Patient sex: F
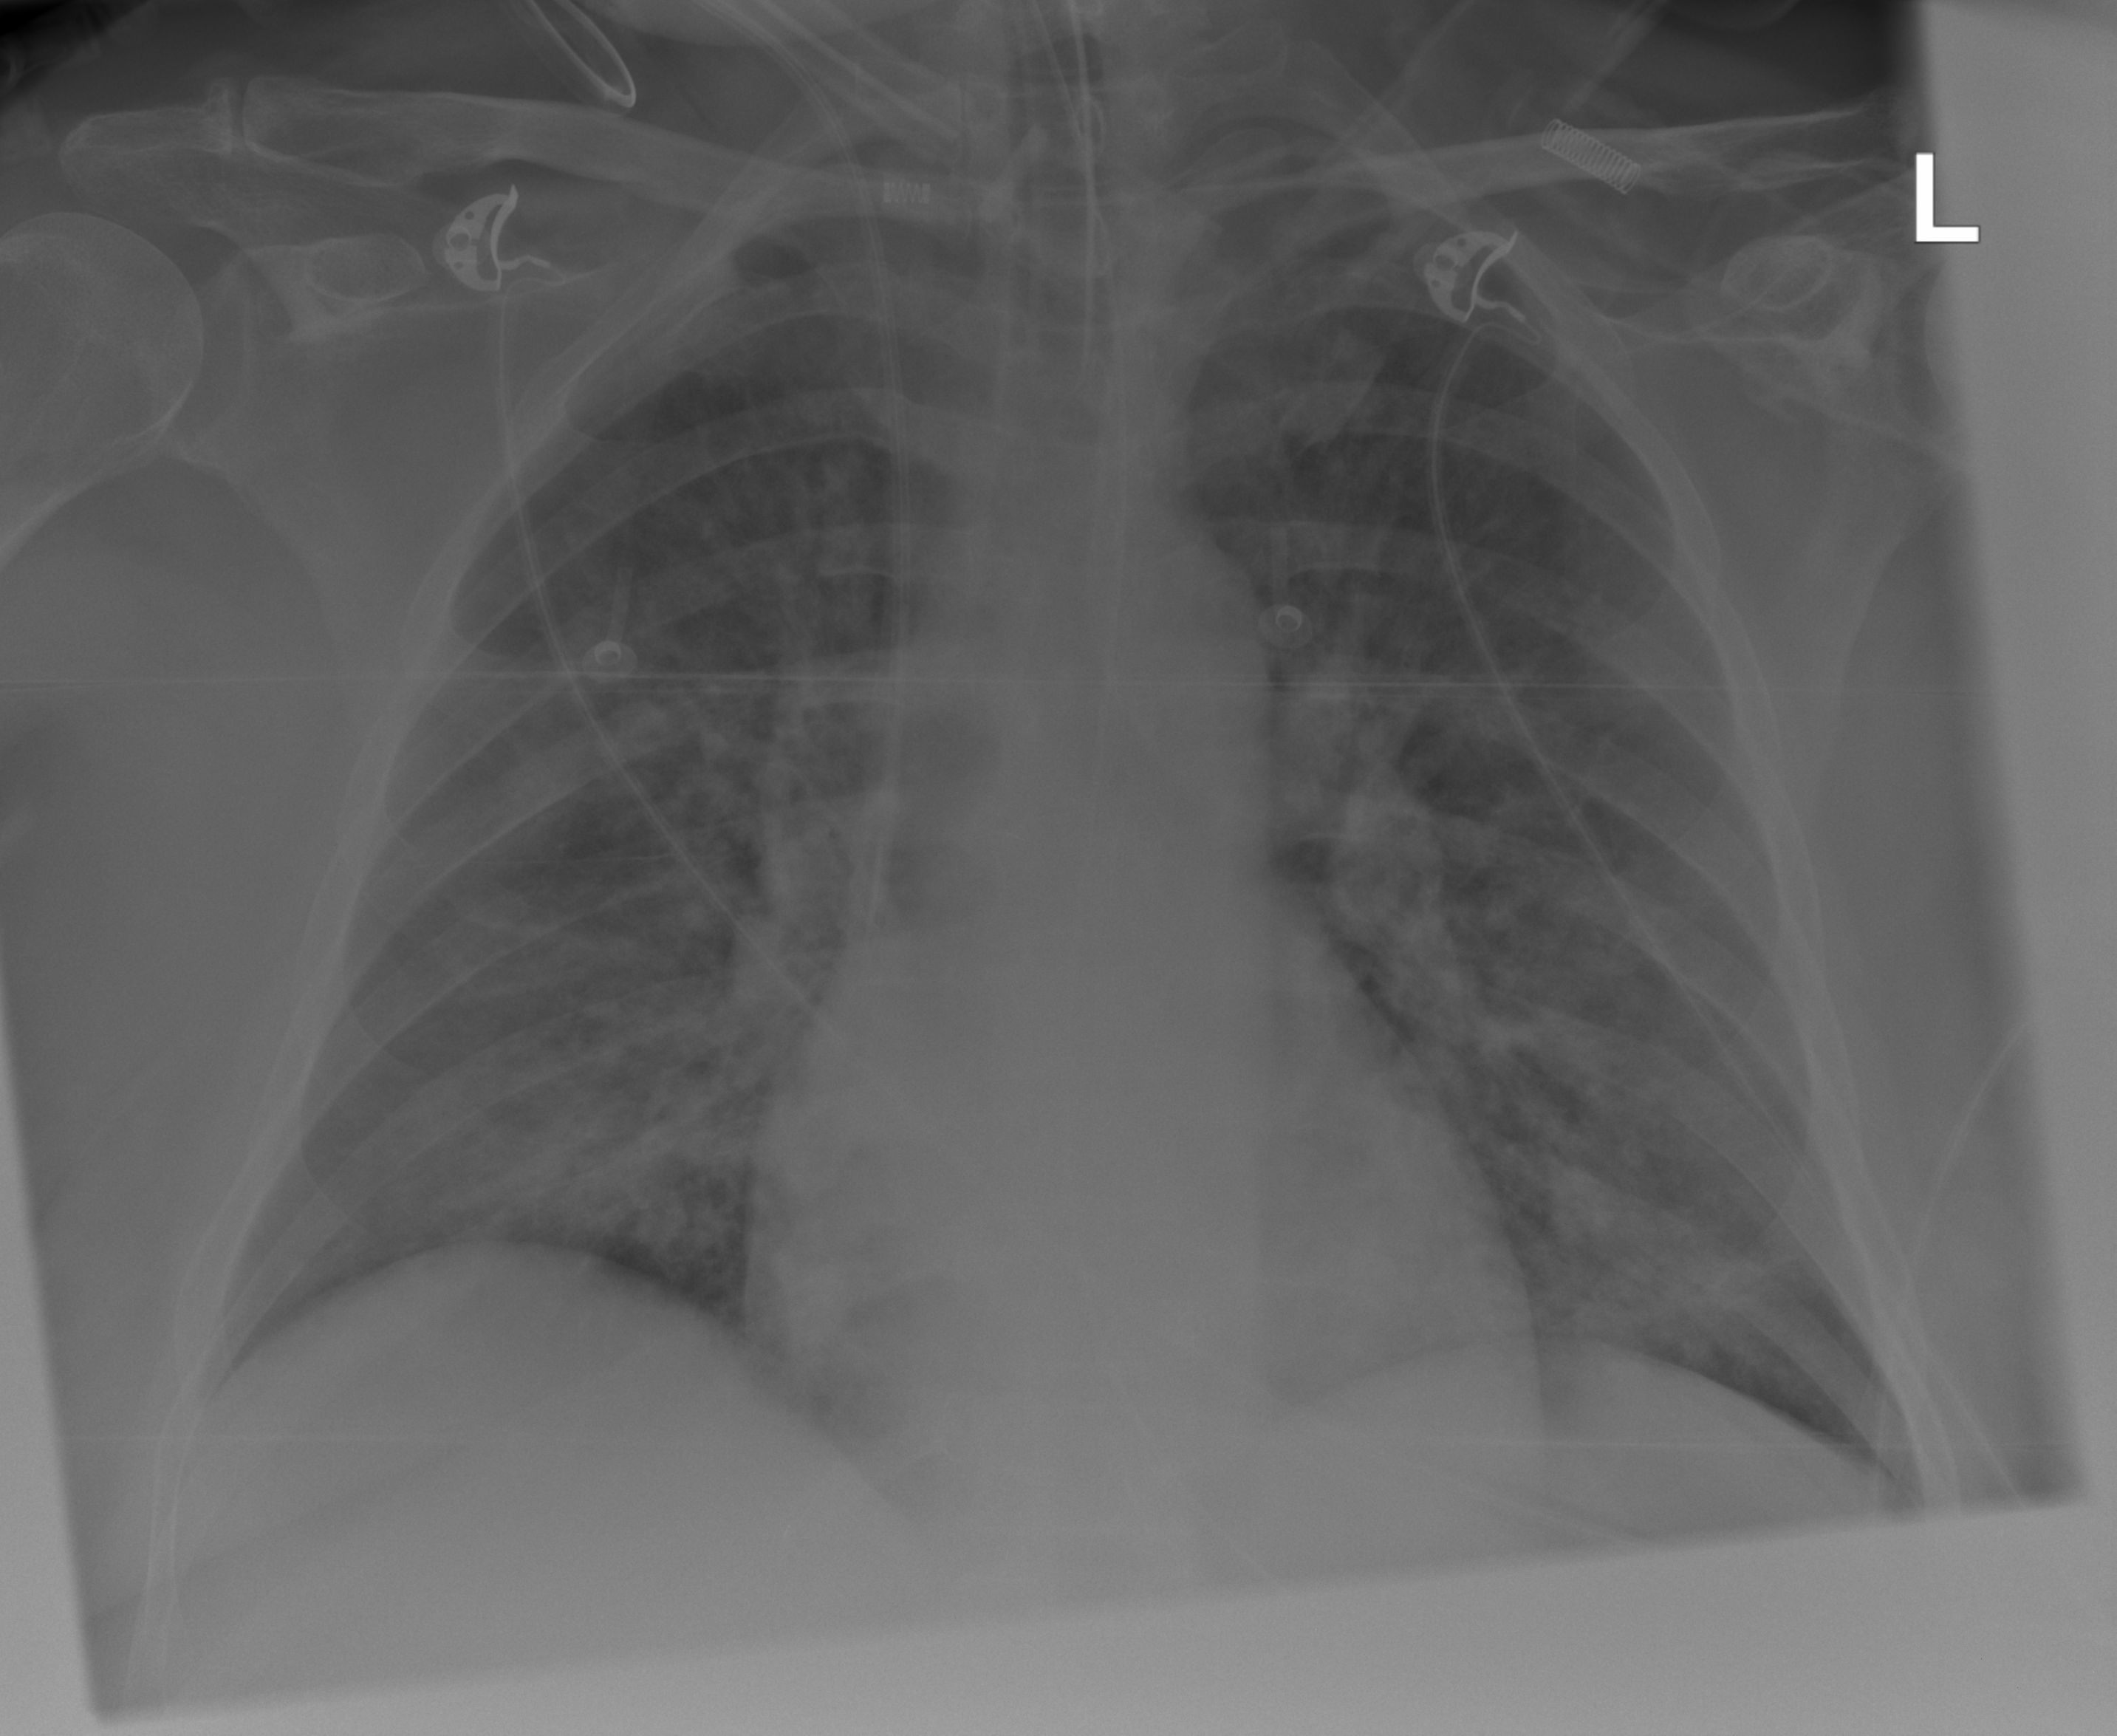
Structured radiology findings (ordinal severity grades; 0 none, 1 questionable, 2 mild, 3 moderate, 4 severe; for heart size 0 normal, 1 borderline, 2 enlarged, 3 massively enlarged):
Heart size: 0
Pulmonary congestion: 0
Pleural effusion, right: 0
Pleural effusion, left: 0
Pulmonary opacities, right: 3
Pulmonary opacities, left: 2
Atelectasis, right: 1
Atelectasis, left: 1